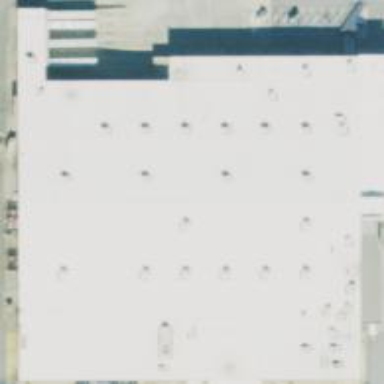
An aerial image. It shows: Wholesale shop within building.